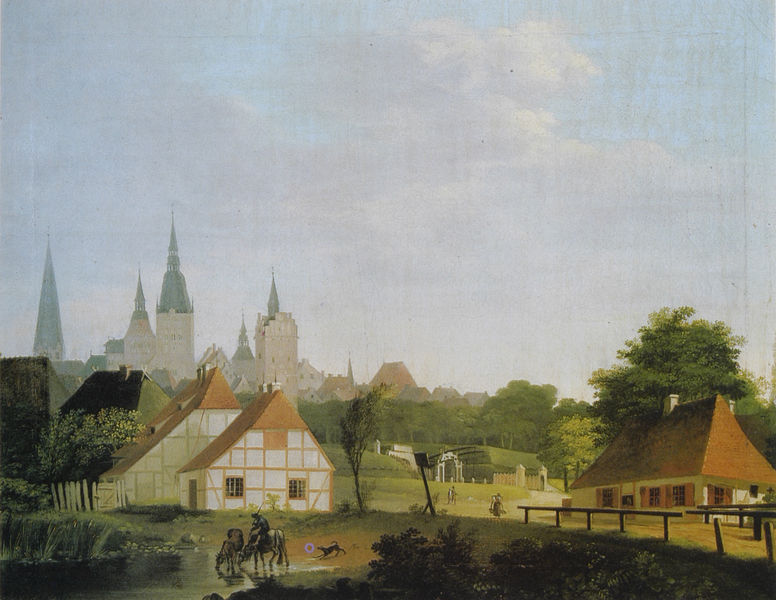
Titel: Ansicht Rostocks vom Gertrudenplatz aus
Künstler: Georg Friedrich Kersting
Standort: Rostock
Institution: Kulturhistorisches Museum
Schlagwörter: baum, blau, gemälde, himmel, mann, wasser, wolken, bäume, fluss, grün, kirchturm, landschaft, menschen, see, stadt, teich, ufer, bunt, fenster, schwarz, straße, weiss, dach, gebäude, gras, haus, hund, rot, tier, tiere, weg, wiese, wolke, zaun, trinken, mensch, spitze, holland, öl, bach, felder, häuser, kühe, natur, schilf, büsche, gatter, gewässer, hütte, kirche, wiesen, pflanzen, bauern, genre, pferd, pferde, reiter, turm, deutschland, klar, ansicht, ort, vedute, dorf, dächer, ziegel, bauernhof, hof, naiv, zäune, idylle, vorort, ölgemälde, blue, church, men, people, red, white, window, country, dark, green, spitz, brown, geländer, tor, zinnen, kirchen, kirchtürme, stadtansicht, schild, kirchentürme, türme, münchen, dom, leinwand, wood, ländlich, cloud, clouds, horses, life, man, sky, tree, building, house, lake, landscape, orange, water, houses, roof, tower, trees, village, fachwerk, fachwerkhaus, fachwerkhäuser, tränke, tränken, grass, river, plants, road, shutters, view, städtchen, zaunm4, hirte, castle, dog, fence, town, siluette, city, cart, cathedral, buildings, watercolor, english, medieval, animal, farm, home, horse, pond, cottage, chimneys, steeple, run, bum, hors, drink, drinking, countryside, kirchtürm, skyline, rostock, pfrede, bell tower, spires, cottages, homes, sk, anima, huts, hours, naive maleri, fachkwerk, pferdschilf, villiage, landscapw